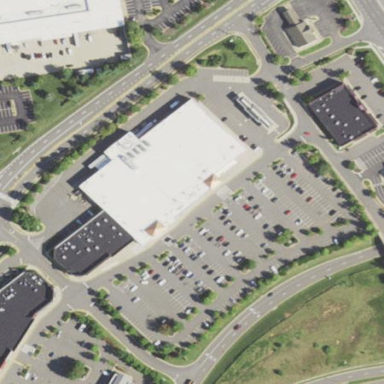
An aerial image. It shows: Retail area.